Question: I have a pivot table in an Excel worksheet that contains the result of a query made to my database. I would like to format the information automatically based on every other data set.
The information contains 4 weeks' (1 month) worth of records for each employee sorted by an employee ID number. I would like to write a module so that it will highlight every other record (employee data set) with a different color. Is this even possible to do? Thanks for the help!

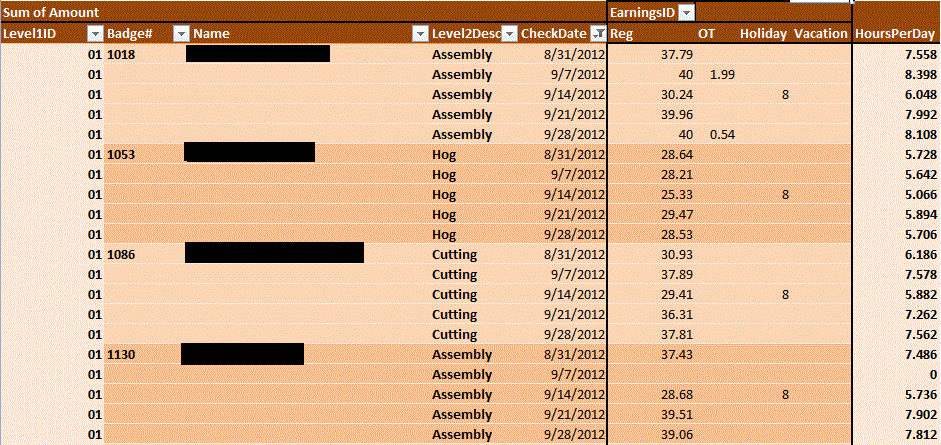
Answer: If you insist with solving your problem utilizing VBA here is an example. You'll need to specify start ranges. Please not that marking whole row will use more memory (increasing file size) so I would rather use example: range("A2:E2).select ....
'''
Sub FormatEverySecondRow()
range("A2").EntireRow.Select
Do While ActiveCell.value <> ""
Selection.Interior.ColorIndex = 15
ActiveCell.offset(2, 0).EntireRow.Select
Loop
End Sub
'''